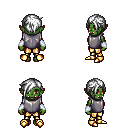
a pixel art fantasy rpg character, female body template, orc, green skin, steel chest armor, gold greaves, white pixie cut hairstyle, white cloth bracers, gold boots, four views (front, back, left, right), 2x2 character sprite sheet, small pixel art, hard edges, no anti-aliasing